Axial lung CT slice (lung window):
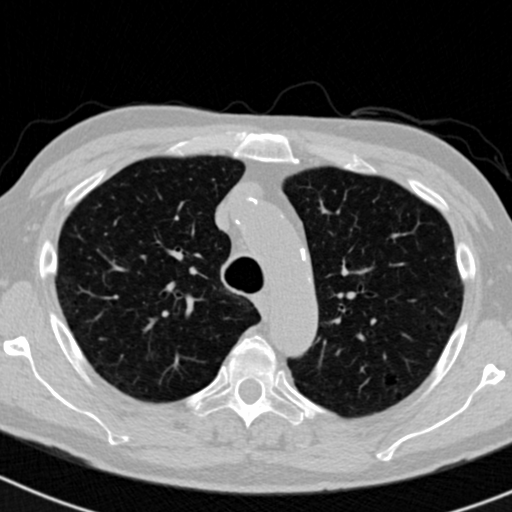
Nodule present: no